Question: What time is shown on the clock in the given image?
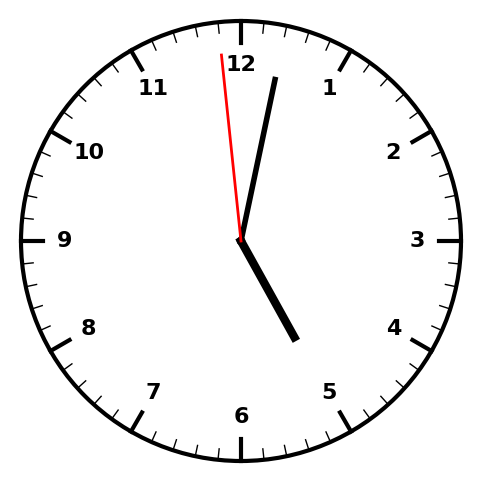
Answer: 05:01:59